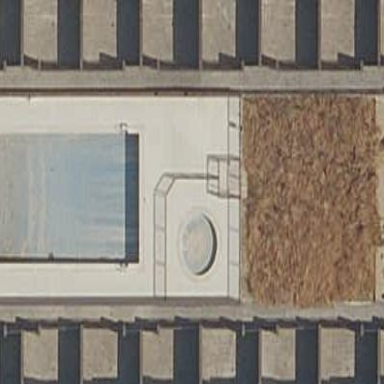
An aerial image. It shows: Swimming pool area designated for leisure and sports activities.